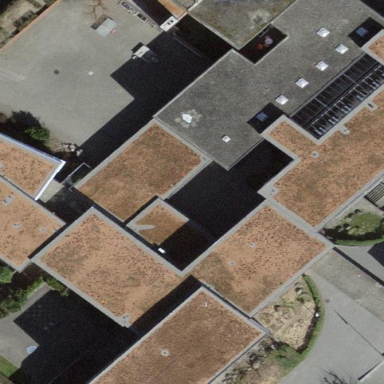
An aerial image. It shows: School building.